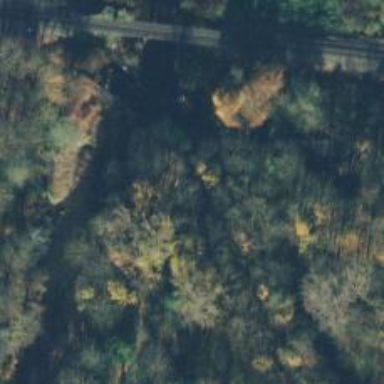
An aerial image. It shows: Abandoned railway.